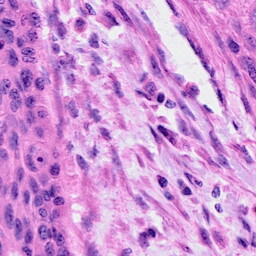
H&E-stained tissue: Cervix